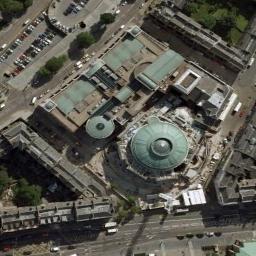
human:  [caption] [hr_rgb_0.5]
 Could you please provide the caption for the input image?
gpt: This is a church  Its roof is like an umbrella .

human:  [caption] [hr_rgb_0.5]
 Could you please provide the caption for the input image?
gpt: The church with two white circular dome and some buildings and a parking lot are next to it .

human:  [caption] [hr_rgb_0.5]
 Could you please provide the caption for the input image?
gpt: A cathedral with a white roof  The main house in the middle of the church has a cyan dome  There are many trees and parked cars around the church .

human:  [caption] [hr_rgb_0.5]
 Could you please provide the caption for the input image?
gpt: There is a church with a blue circular roof next to a parking lot .

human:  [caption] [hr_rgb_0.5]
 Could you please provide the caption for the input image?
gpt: There are lots of buildings beside the church .